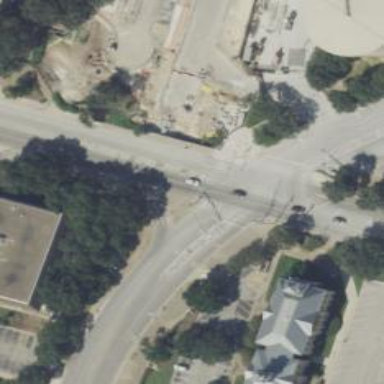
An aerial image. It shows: Marked footway crossing with zebra crossing designation.